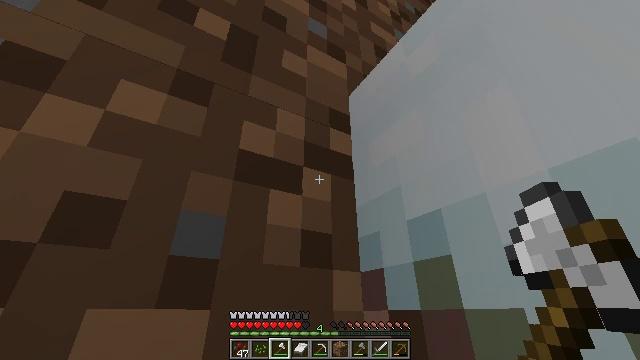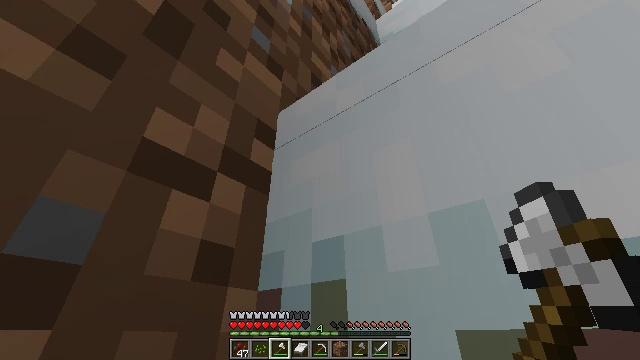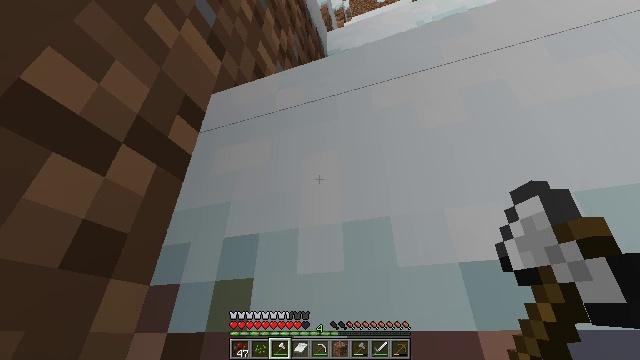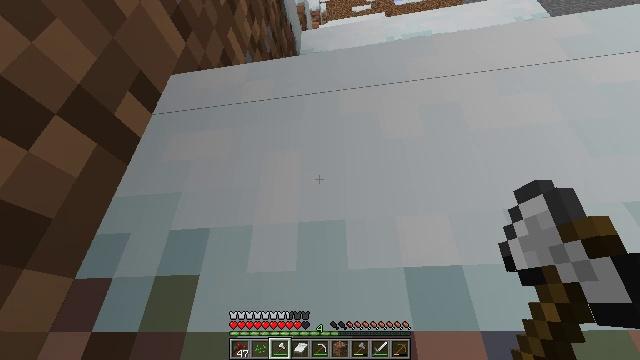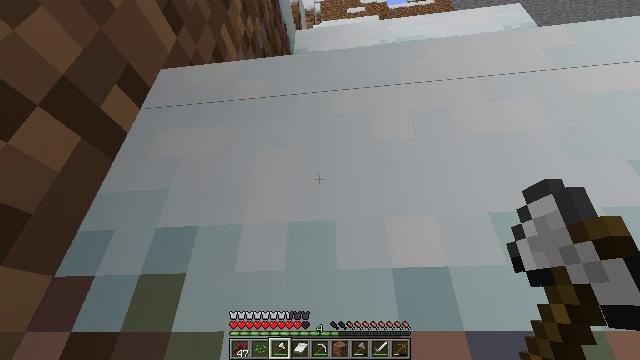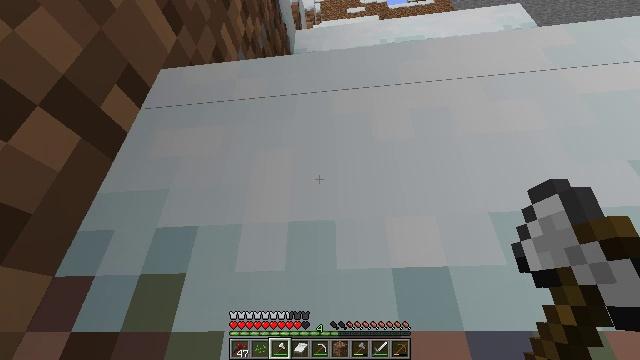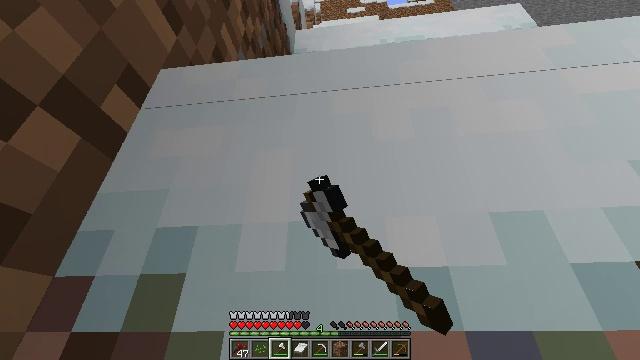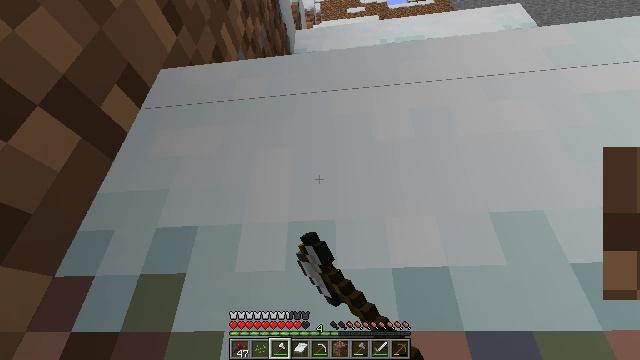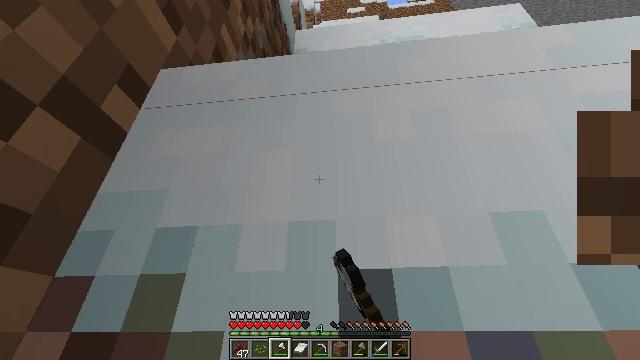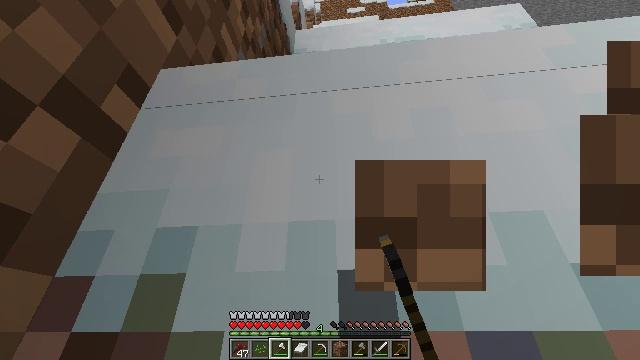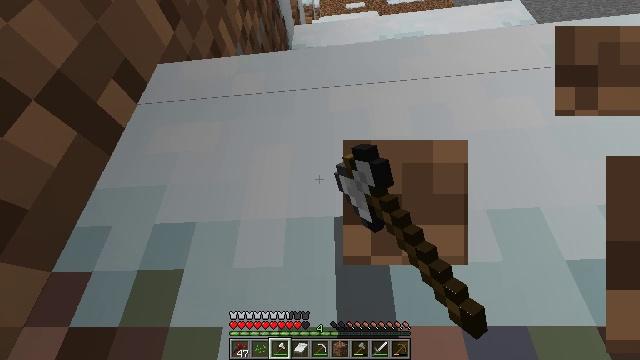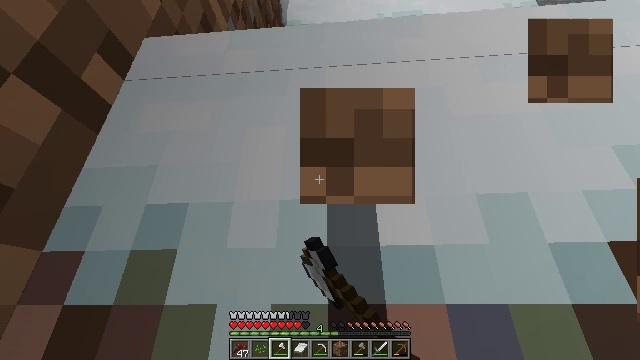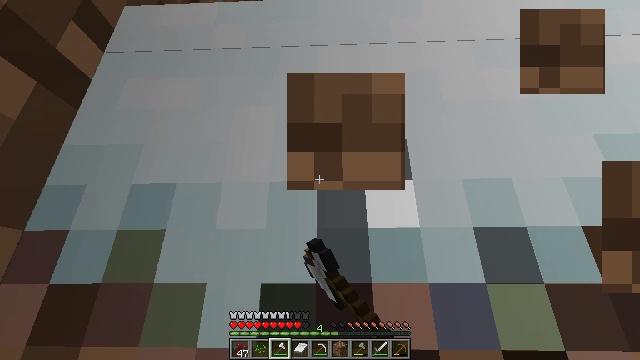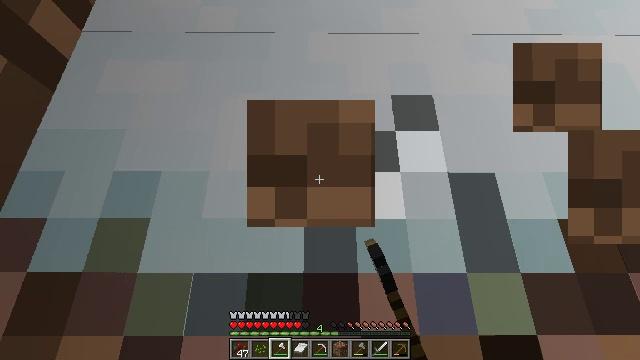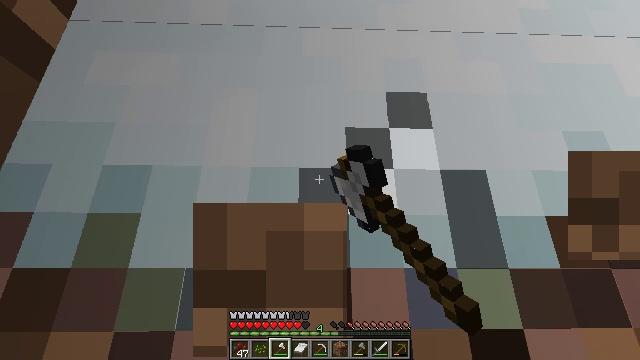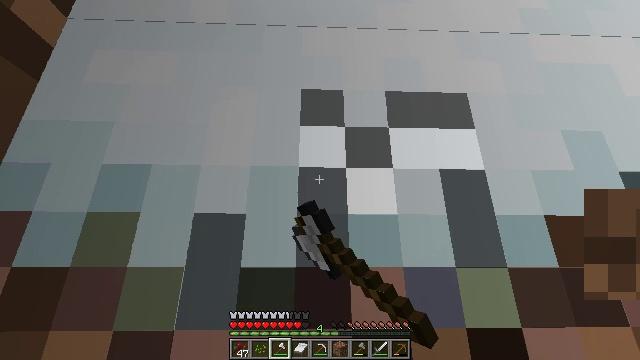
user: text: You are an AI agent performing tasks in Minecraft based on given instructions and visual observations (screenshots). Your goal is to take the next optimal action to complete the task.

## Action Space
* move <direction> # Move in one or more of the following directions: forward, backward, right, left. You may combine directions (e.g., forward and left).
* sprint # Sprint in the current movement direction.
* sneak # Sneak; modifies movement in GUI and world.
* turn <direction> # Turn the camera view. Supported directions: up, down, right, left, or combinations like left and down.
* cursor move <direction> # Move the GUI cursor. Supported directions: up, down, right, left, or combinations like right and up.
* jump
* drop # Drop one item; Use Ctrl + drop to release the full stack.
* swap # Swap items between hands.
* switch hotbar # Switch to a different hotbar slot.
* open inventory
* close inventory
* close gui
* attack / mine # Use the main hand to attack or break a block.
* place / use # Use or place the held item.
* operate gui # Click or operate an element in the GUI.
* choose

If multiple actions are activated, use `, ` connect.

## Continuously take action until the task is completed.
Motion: motion action
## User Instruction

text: Collect the grass block using a shovel.
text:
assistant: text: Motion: turn right and up
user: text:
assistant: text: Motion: turn right
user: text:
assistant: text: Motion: turn right
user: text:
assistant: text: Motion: turn right
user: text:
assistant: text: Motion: attack / mine
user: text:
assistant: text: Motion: attack / mine
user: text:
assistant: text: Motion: attack / mine
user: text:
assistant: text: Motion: attack / mine
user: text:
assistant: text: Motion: attack / mine
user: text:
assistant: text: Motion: attack / mine
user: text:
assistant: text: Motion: turn right and down, attack / mine
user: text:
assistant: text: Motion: turn right and down, attack / mine
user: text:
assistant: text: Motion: turn right and down, attack / mine
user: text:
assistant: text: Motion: turn right, attack / mine
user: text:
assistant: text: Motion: attack / mine
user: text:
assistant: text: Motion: attack / mine
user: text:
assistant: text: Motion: attack / mine
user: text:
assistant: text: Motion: attack / mine
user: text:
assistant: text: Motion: attack / mine
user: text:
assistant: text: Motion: attack / mine
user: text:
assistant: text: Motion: attack / mine
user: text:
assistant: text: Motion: attack / mine
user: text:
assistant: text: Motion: attack / mine
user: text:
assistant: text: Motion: attack / mine
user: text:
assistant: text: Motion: attack / mine
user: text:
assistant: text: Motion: attack / mine
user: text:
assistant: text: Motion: attack / mine
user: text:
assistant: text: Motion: attack / mine
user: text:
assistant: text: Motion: move forward, turn down, attack / mine
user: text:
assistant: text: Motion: move forward, turn left and down